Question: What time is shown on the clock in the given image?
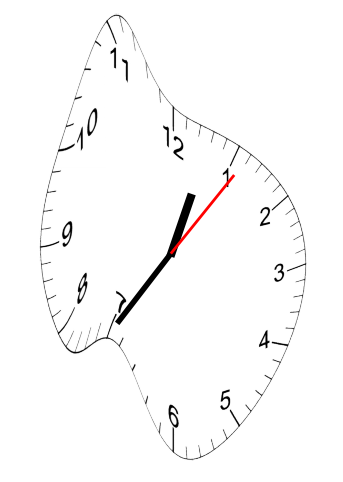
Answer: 12:35:06